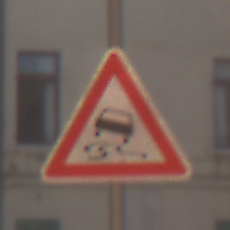
Verkehrszeichen: SchleuderOderRutschgefahr
Umgebung: Outdoor, Urban
Tageszeit: MorningAfternoon
Wetter: Clear
Licht: Natural
Jahreszeit: NotSpecified
Kontrast: HighContrast